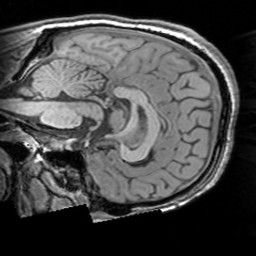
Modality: T1w
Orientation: sagittal
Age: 29
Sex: male
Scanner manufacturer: siemens
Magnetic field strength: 3 T
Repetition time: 1.63 s
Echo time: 0.00311 s